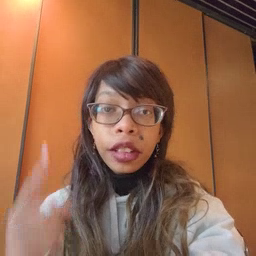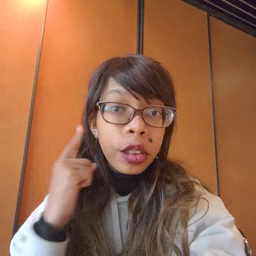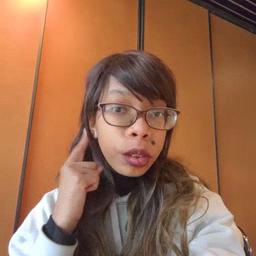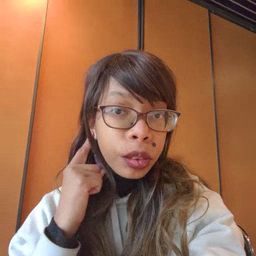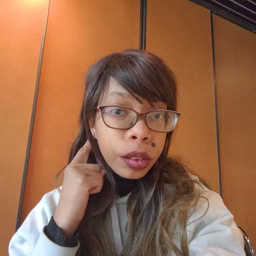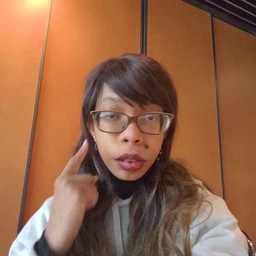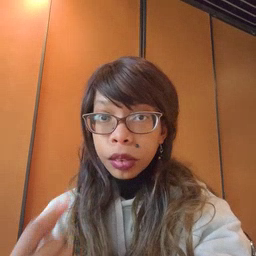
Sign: ear